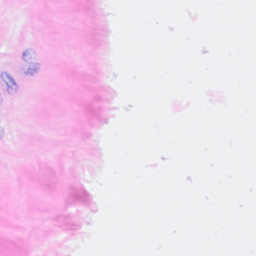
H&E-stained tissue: Breast